Question: I am here very skeptical about the design of my application.....
Here is the Diagram for My application

is this right ?? ot i need to change something...
I'll Elaborate the Diagram.... :
Common Library : It Contains classes ErrorCodes,Utility Classes etc
Logger : Logging Framework
Exception Handling : Framework for handling exceptions
View: Contains : All the Different XAML for Views like UserControls,Windows,Popups
ViewModel : Contains ViewModels for the Differents Views.
Model : Contains holds the Different layers like ... Business Layer, Data Access layer etc
Entity layer : Contains the Entity Objects like Employee, Company etc...
File box : Its specify Reading/Writing from a file/ Database ....
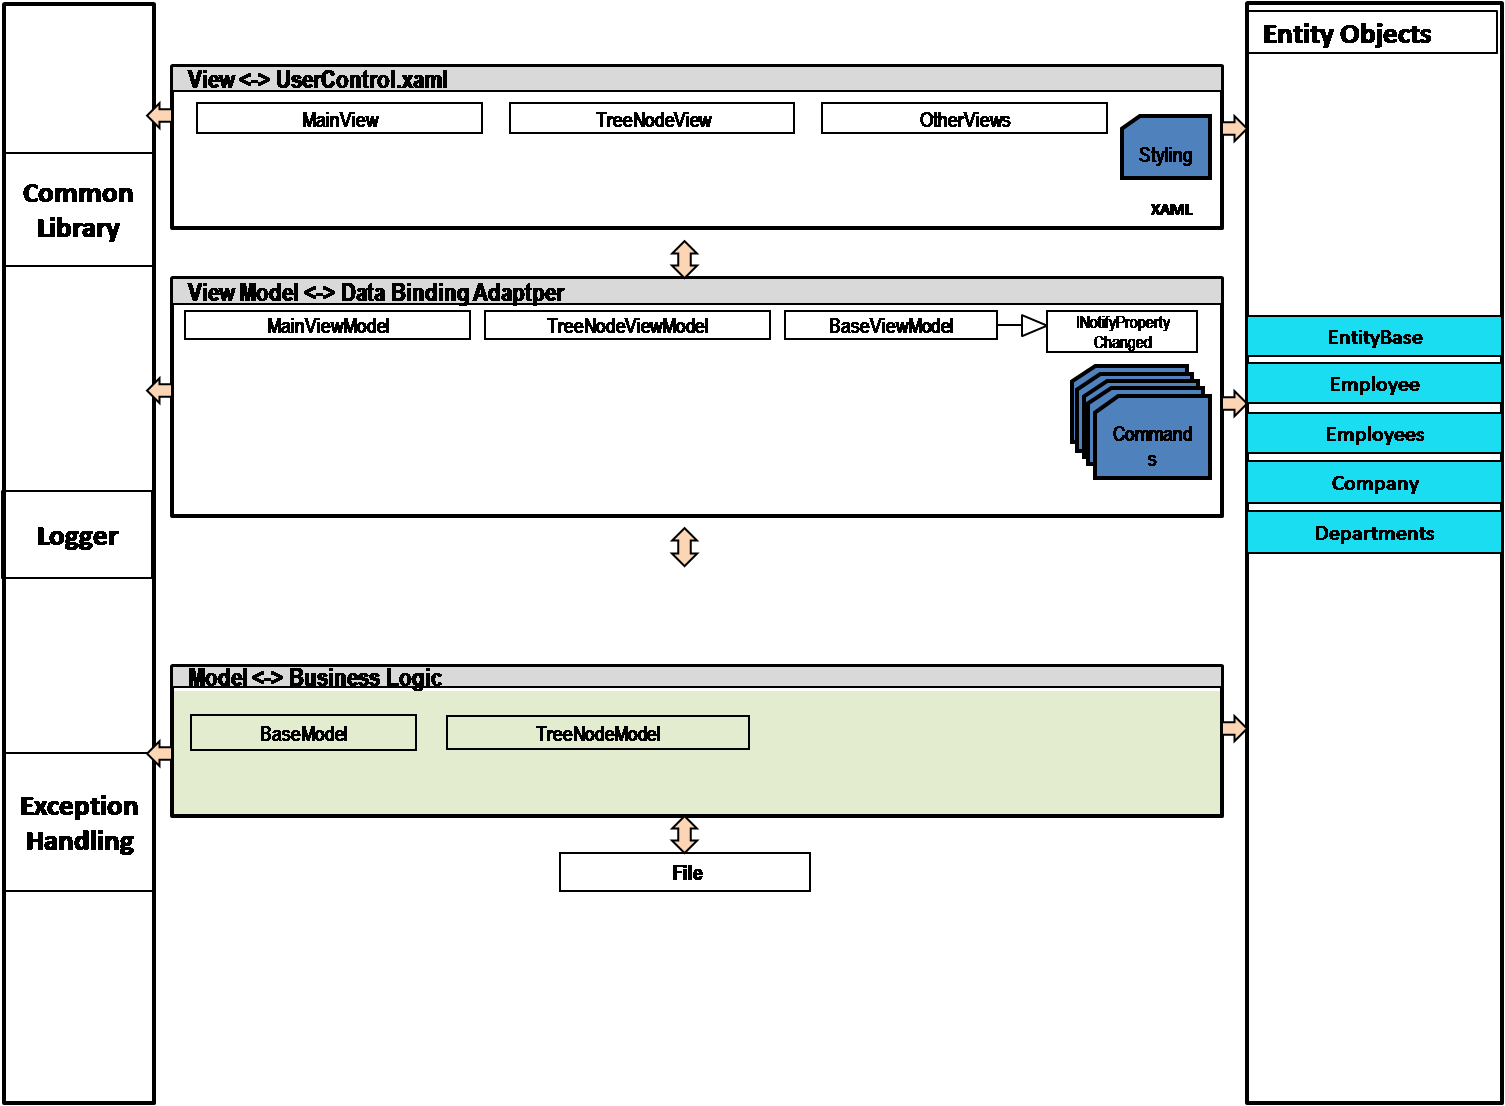
Answer: Its hard to tell what you're trying to do with your question, but in my opinion MVVM layers should look like this:
- : Raw data and raw-data validation. Maybe an 'INotifyPropertyChanged' as well, but nothing else- : Business Logic, data access, advanced validation based on business rules, etc- : Pretty UI layer that allows users to interact with the ViewModels. Nothing else.
For example, a Model might have a 'File' property, but it should not be responsible for showing the file dialog, saving the file to the database, or verifying that the file has a .pdf extension. That sort of stuff is the ViewModel's job.
I see the update you made to your question. It's an OK start, but here's the issues I have with it:
- Your models should be raw data objects. They should not contain anything more advanced than something like validating the length of a property.- I honestly would not recommend separating the Views, Models, and ViewModels into 3 separate layers. I did that once and it turned out to be a maintenance nightmare. Now I put all related objects together. For example I'd put 'FileModel', 'FileViewModel', and 'FileView' together, and 'SearchModel','SearchViewModel', and 'SearchView' together- I would create a Data Access Layer which would be responsible for doing all read/writing data to/from the database (I suppose this could be your "Entity Layer").- For small projects, I tend to use my Entity Objects as my Models, so the Models become part of my DAL layer, although I know this is not recommended.- Don't forget, with MVVM your ViewModels are your application, not your Views. The View should reflect what's in the ViewModel, and not vice versa.